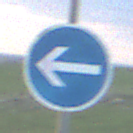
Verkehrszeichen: VorgeschriebeneFahrtrichtungHierLinks
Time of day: SunriseSunset
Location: Outdoor (Nature)
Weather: PartlyCloudy
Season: NotSpecified
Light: Natural